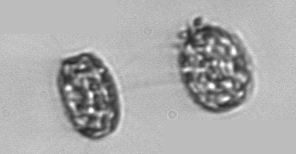
Label: Thalassiosira